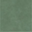
Piece: xx